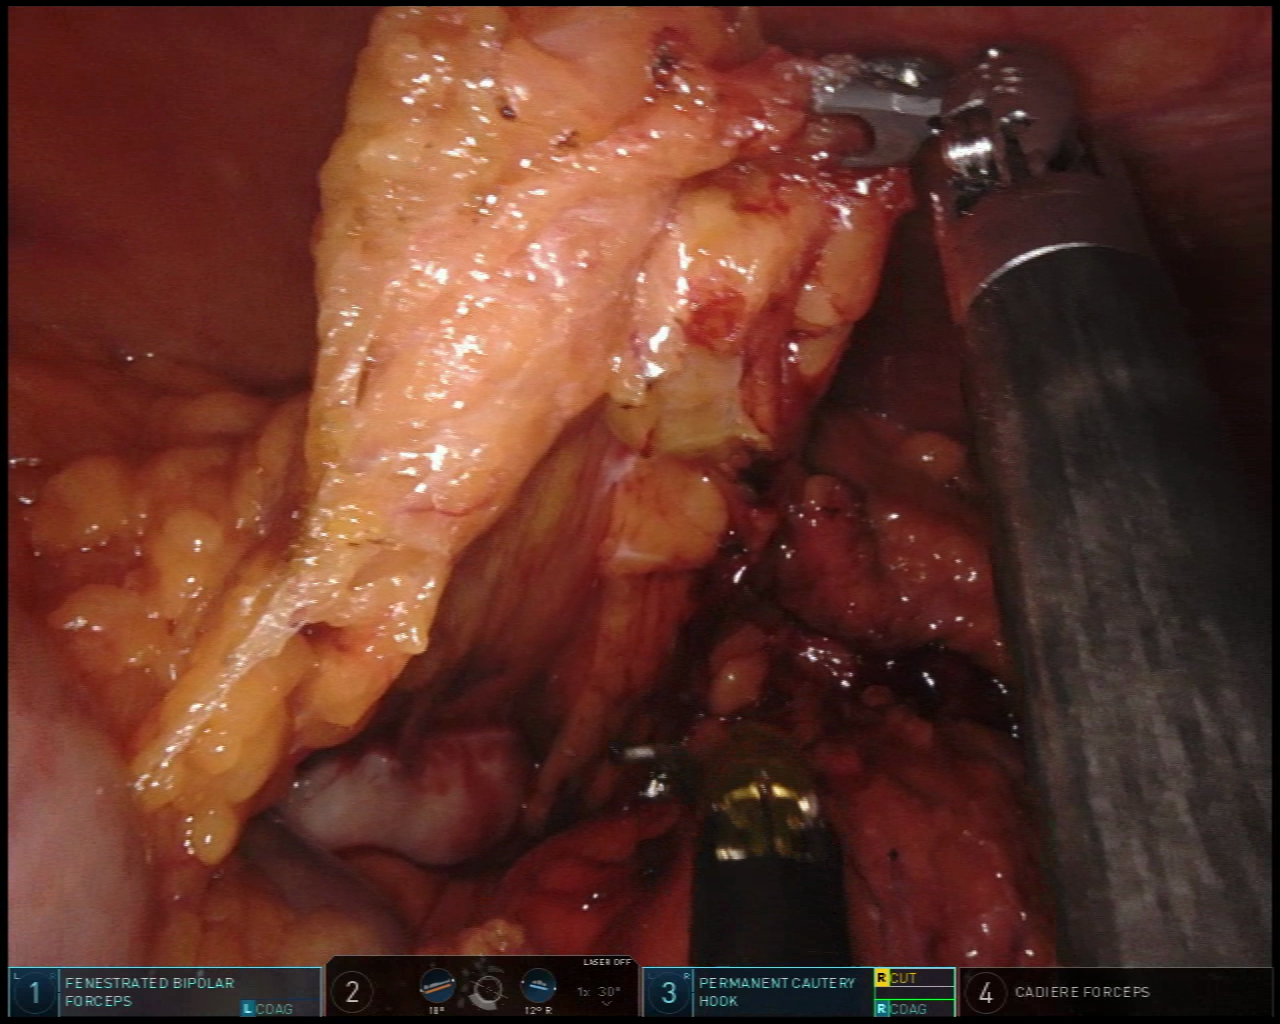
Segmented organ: stomach
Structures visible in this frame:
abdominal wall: yes
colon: yes
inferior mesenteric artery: no
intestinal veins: no
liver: no
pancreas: no
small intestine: no
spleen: no
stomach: yes
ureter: no
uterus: no
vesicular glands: no